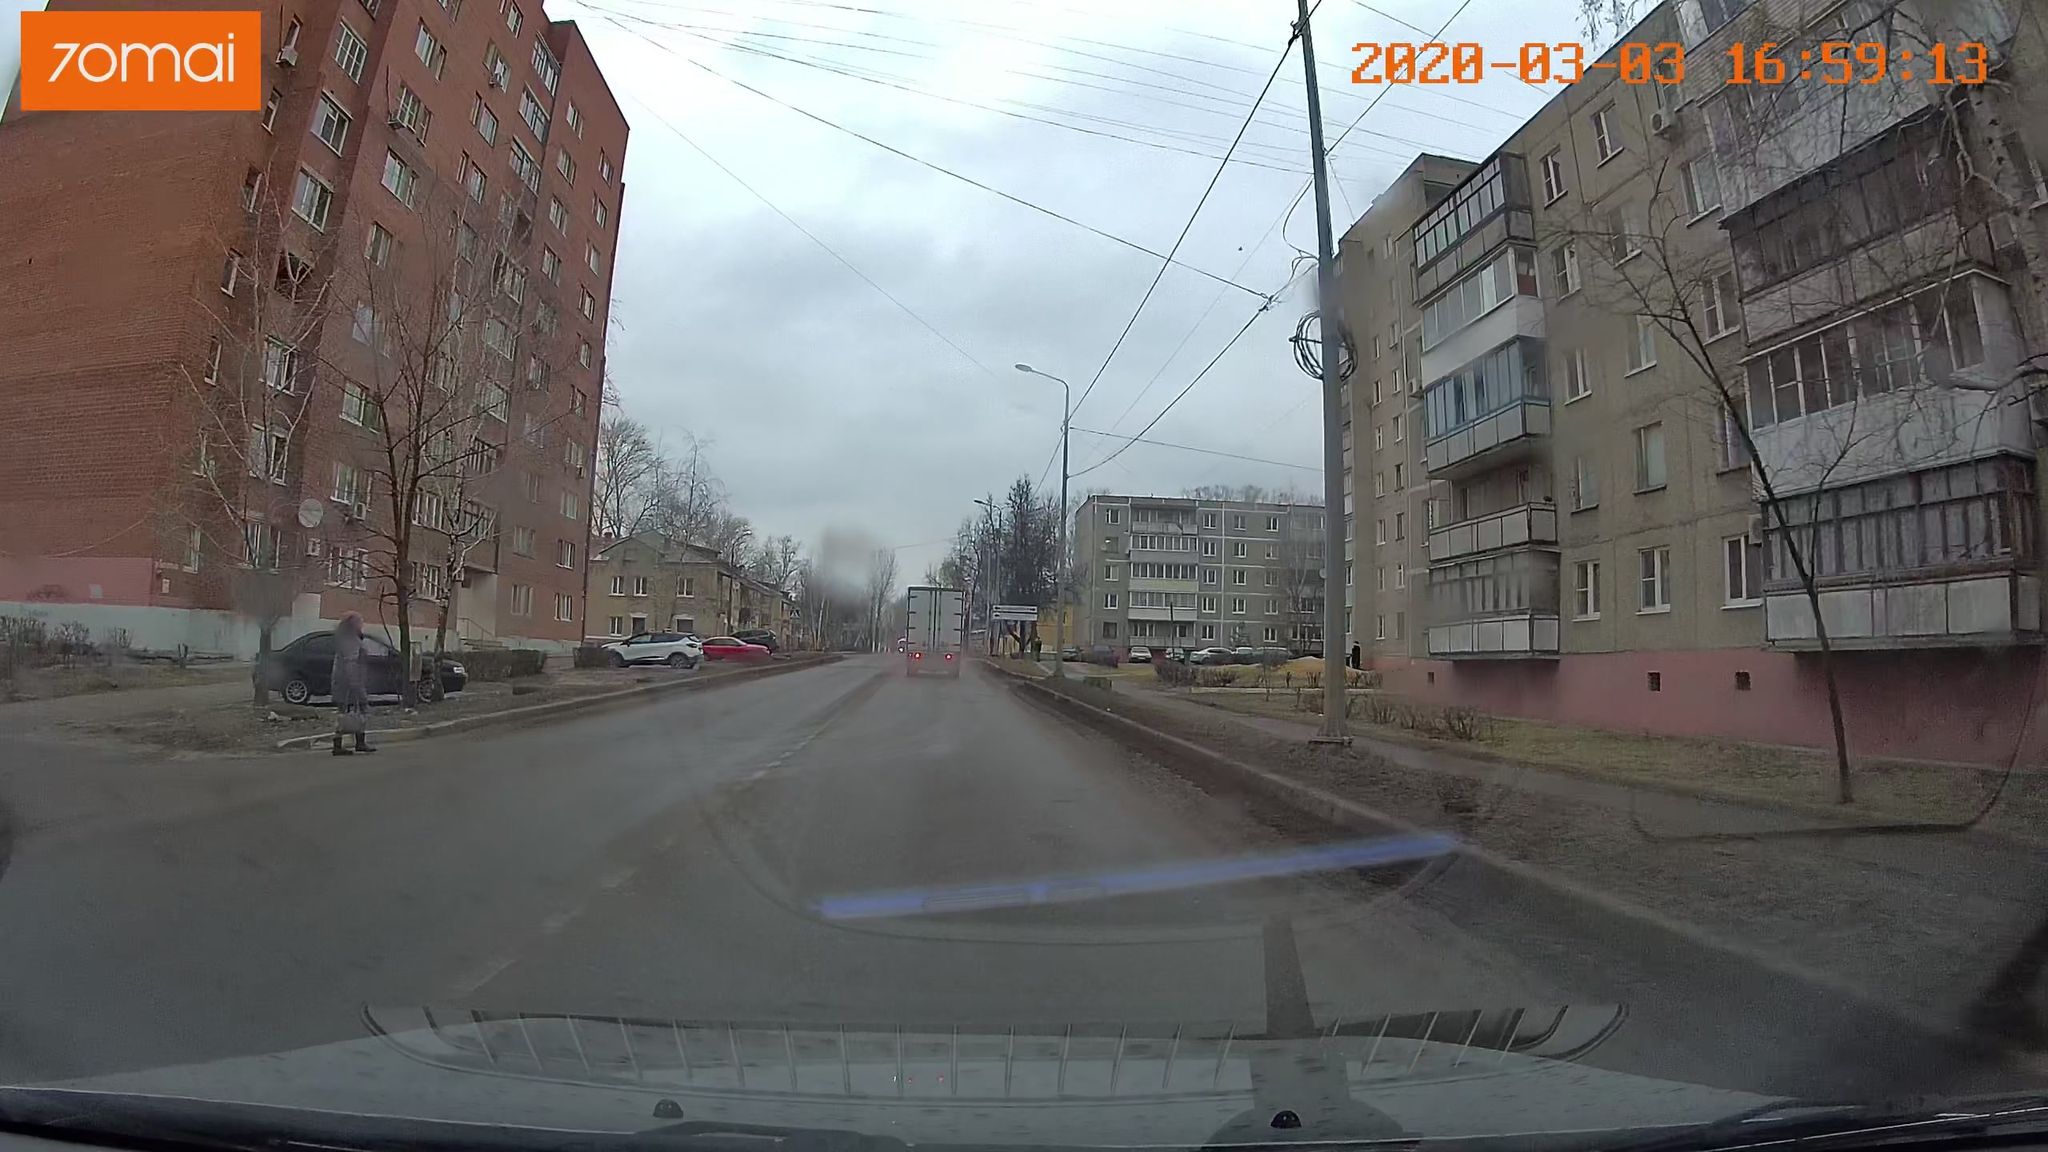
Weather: cloudy
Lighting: day
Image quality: good
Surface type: driving surface
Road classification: residential
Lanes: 2.0
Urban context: dense urban cluster
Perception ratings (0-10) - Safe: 2.24, Lively: 7.1, Beautiful: 1.72, Boring: 6.41, Depressing: 2.39, Wealthy: 0.84